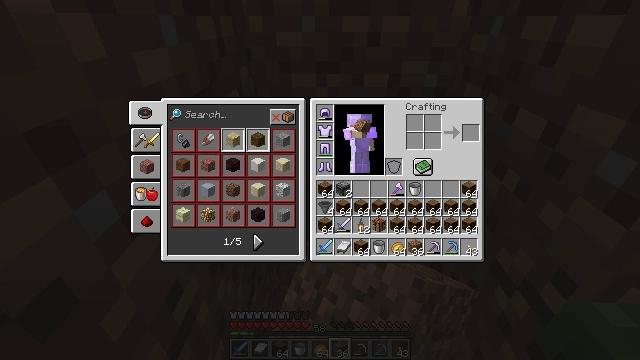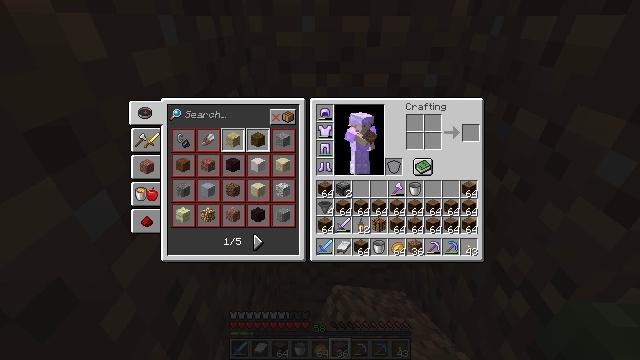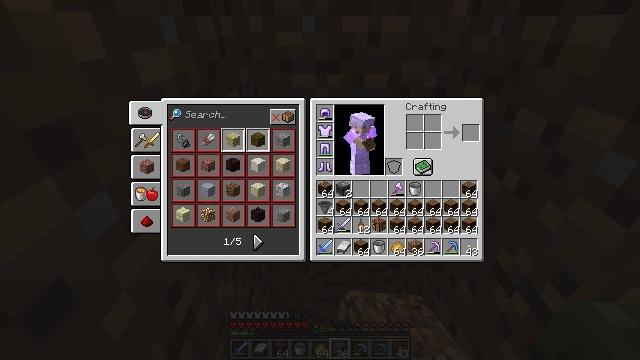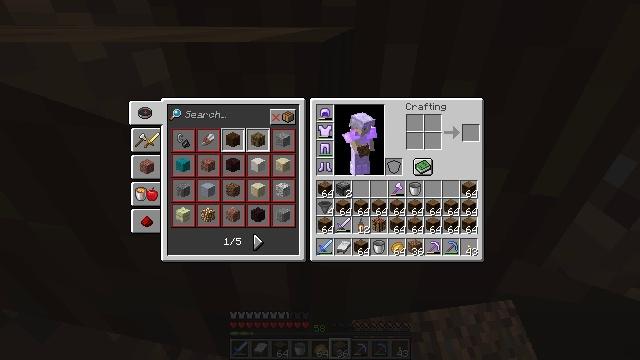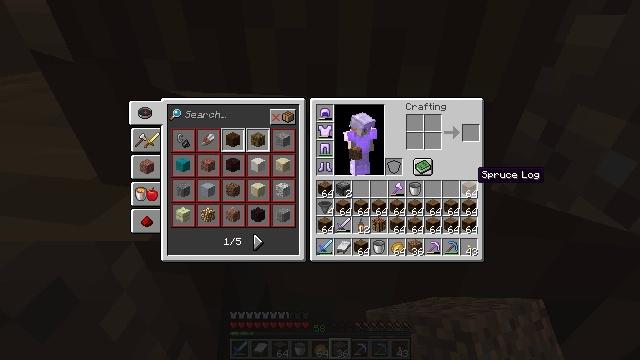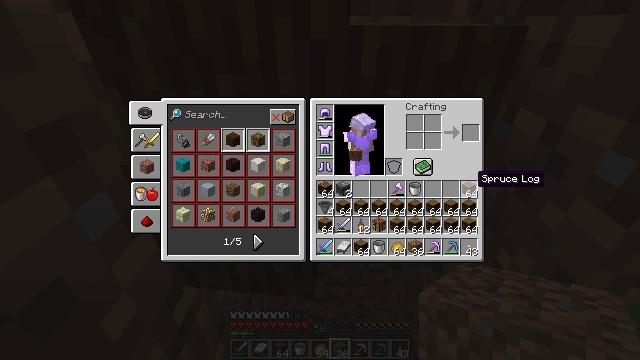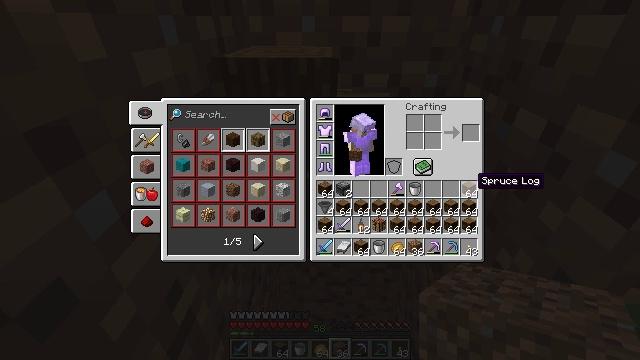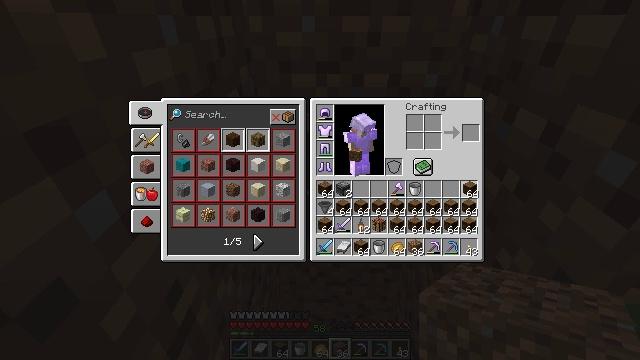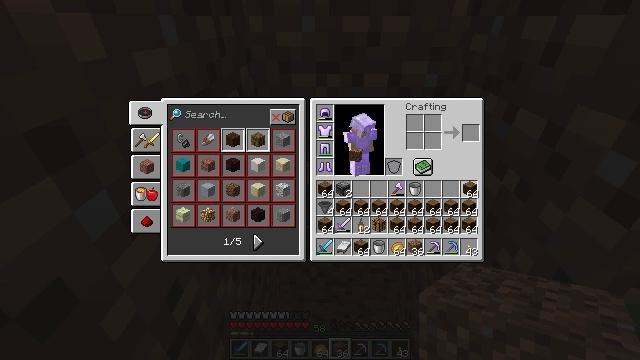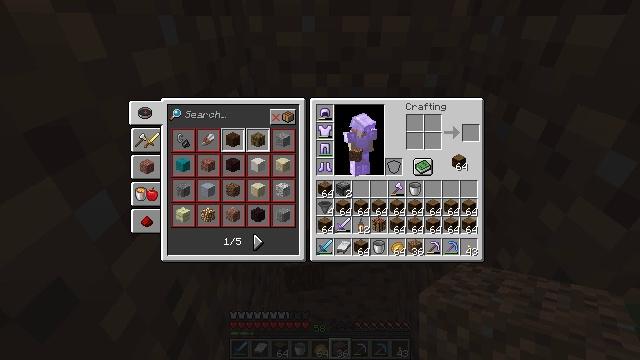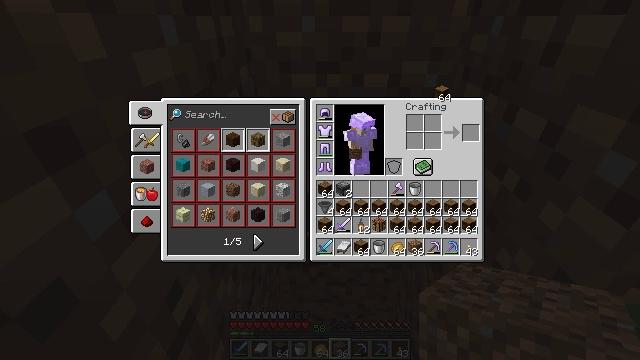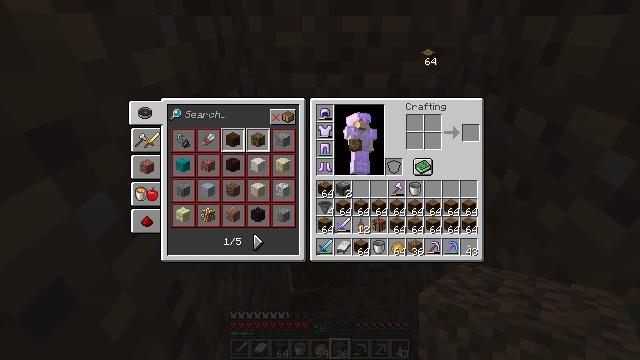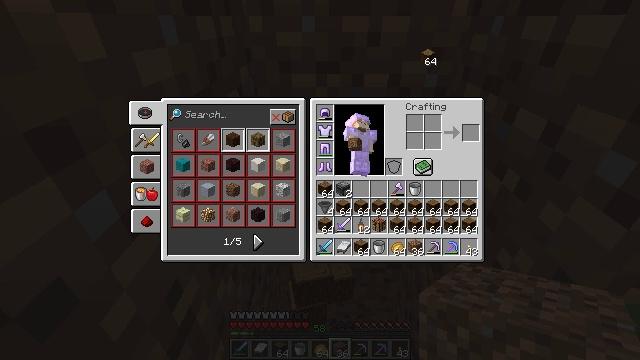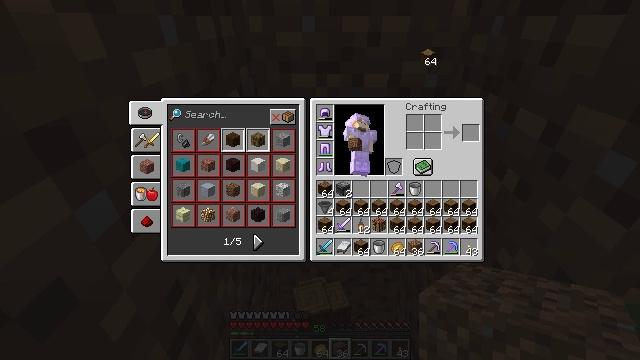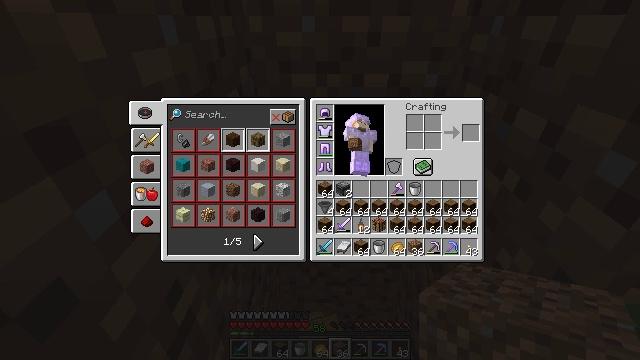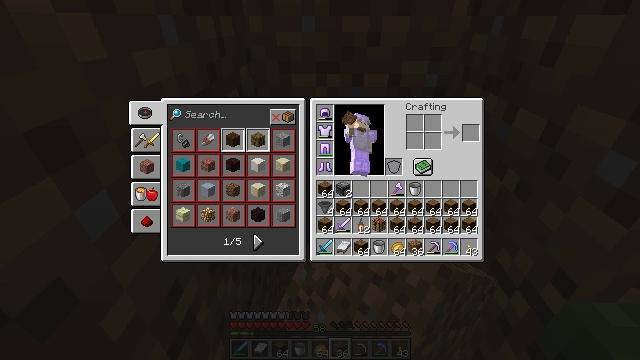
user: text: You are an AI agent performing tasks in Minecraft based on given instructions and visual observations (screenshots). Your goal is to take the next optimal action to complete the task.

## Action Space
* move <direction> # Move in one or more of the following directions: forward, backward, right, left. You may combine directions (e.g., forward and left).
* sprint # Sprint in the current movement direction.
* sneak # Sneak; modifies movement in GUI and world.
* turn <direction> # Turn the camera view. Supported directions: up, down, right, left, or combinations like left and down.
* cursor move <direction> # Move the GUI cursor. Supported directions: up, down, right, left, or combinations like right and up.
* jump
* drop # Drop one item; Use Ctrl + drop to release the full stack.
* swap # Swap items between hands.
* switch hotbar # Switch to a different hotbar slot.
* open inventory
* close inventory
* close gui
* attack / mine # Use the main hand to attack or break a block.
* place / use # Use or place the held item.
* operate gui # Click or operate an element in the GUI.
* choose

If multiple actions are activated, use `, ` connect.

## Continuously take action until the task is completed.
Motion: motion action
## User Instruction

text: Drop a spruce log.
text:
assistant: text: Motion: cursor move down
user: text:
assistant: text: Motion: cursor move down
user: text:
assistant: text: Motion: cursor move down
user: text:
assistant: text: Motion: cursor move down
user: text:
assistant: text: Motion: no_op
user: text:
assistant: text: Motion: no_op
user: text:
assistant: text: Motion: operate gui
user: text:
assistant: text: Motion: operate gui
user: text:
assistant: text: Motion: cursor move left and up
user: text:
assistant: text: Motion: cursor move left and up
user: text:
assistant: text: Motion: cursor move left and up
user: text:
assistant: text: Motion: operate gui
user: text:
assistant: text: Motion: operate gui
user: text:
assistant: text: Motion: no_op
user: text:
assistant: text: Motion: no_op
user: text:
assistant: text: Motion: no_op
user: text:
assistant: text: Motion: no_op
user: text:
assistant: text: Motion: no_op
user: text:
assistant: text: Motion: no_op
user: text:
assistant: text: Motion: no_op
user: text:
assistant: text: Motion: no_op
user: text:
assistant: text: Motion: no_op
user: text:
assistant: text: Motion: no_op
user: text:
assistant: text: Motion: no_op
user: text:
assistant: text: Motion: no_op
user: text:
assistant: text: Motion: no_op
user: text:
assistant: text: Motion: no_op
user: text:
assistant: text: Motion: cursor move right and down
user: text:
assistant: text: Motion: cursor move down
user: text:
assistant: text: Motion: no_op